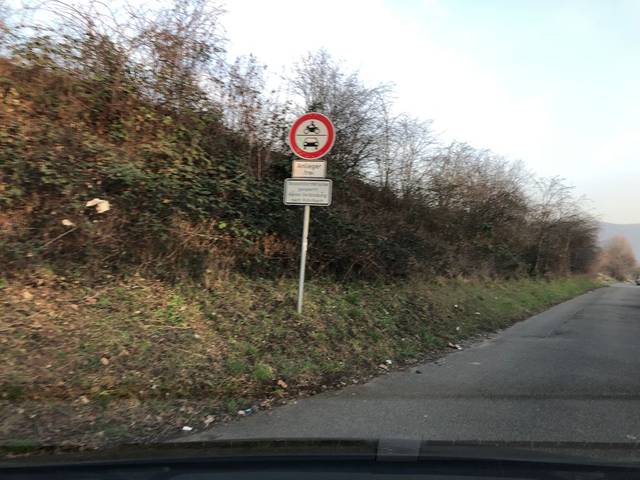
Region: Germany
Coordinates: 49.395, 8.677